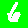
Digit: 6